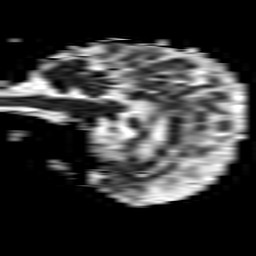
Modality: ADC
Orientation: sagittal
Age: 73
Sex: female
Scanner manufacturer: philips
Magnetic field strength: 1.5 T
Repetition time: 3.391 s
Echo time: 0.06922 s